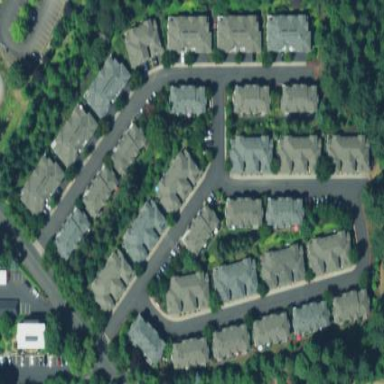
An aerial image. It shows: Residential area with apartments.